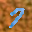
Label: 7